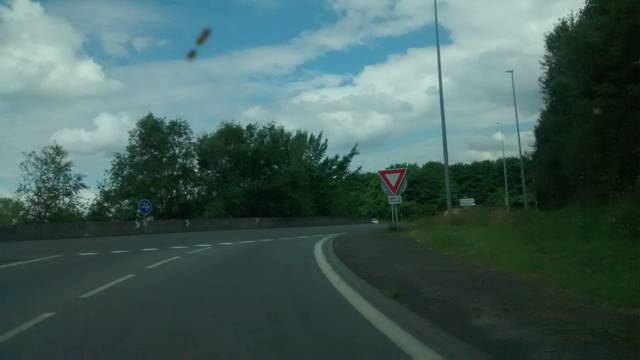
Region: France
Coordinates: 48.101, -1.61